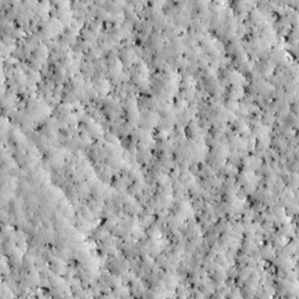
Label: non_frost